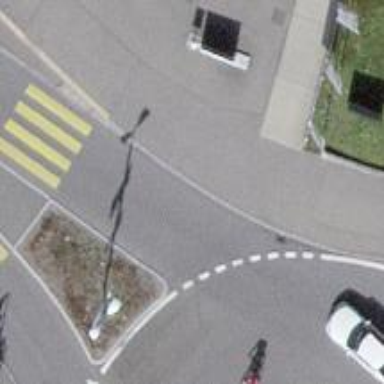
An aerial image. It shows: Concrete footway.